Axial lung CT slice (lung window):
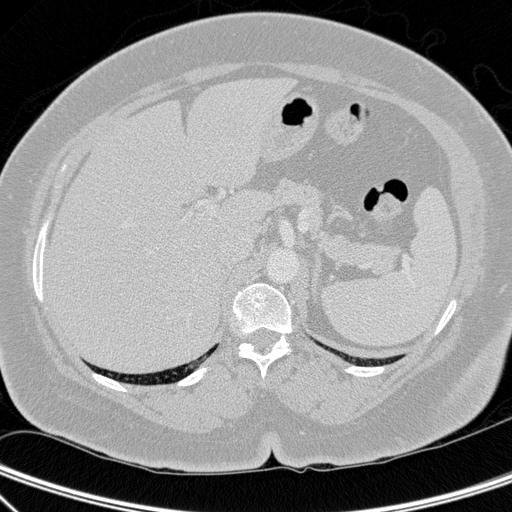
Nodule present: no